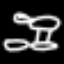
Label: frog